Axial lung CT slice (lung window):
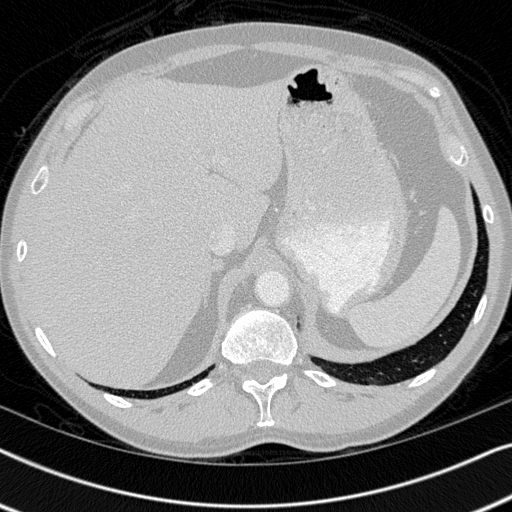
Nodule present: no